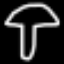
Label: mushroom